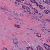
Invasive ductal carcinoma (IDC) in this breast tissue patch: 1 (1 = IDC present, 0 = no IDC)